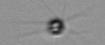
Label: Calciopappus